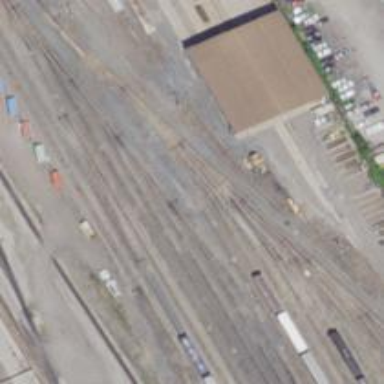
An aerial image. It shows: Railway yard used for servicing trains.